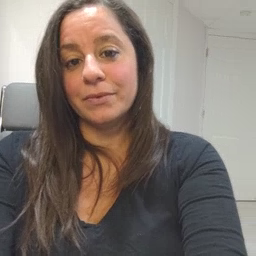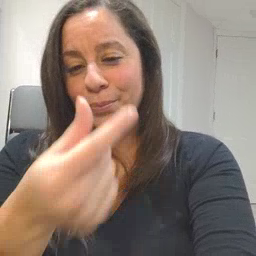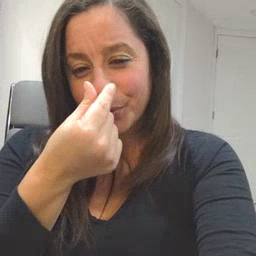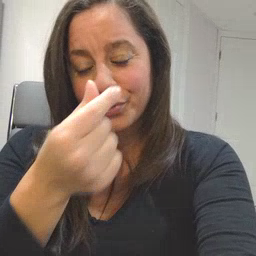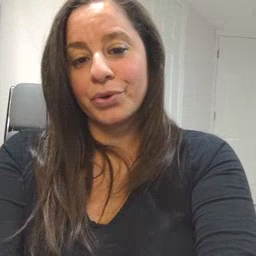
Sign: potty